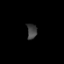
Tissue: prostate
Cell type: T cells
Senescence score: 0.273
Nuclear area (px): 149
Mean DAPI intensity: 64.443